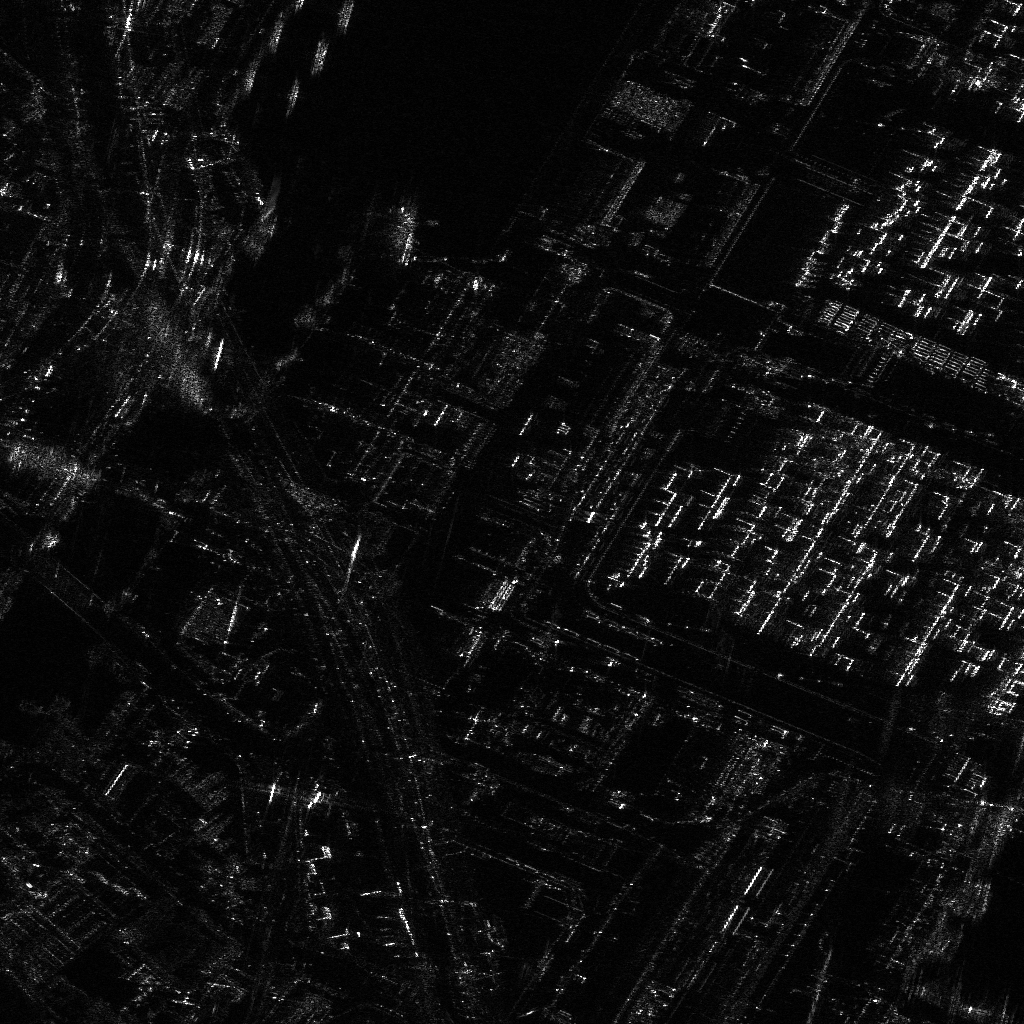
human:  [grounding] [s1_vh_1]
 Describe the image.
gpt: In the satellite image, there is  <ref>1 large container </ref> <box>[[38, 18, 40, 25, 1]]</box> located at top.